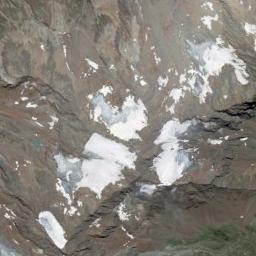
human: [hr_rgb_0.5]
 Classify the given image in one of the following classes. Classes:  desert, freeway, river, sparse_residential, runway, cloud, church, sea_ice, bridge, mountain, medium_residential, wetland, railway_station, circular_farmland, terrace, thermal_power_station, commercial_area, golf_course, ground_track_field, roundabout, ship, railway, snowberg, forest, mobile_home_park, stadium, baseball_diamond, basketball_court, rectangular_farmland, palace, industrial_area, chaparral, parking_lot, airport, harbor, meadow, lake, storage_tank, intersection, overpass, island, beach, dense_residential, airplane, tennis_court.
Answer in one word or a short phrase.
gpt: snowberg